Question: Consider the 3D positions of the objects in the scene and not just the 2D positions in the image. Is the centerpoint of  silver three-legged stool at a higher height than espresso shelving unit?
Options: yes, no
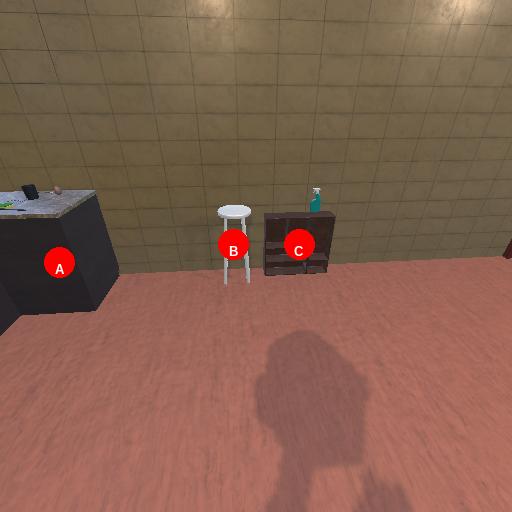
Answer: yes